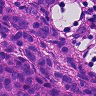
Metastatic tissue present: yes